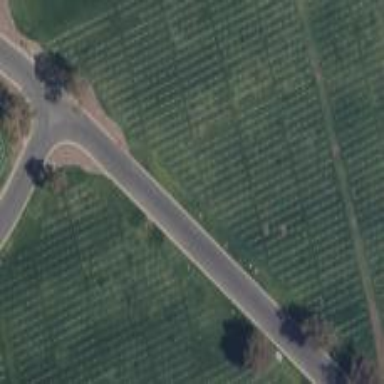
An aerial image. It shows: Graveyard.